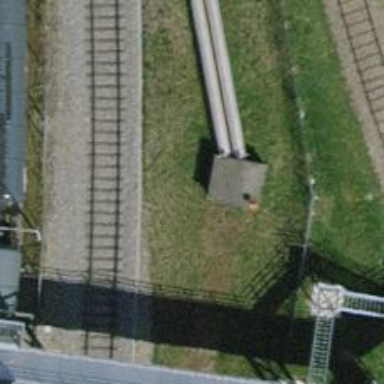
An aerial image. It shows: Pipeline structure is shown.